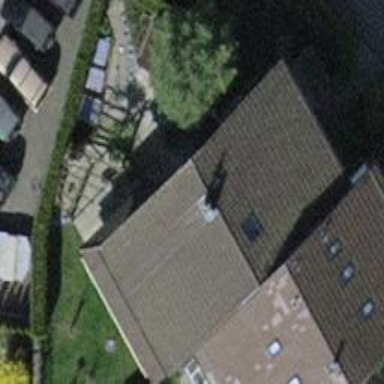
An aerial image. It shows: Semi-detached house.